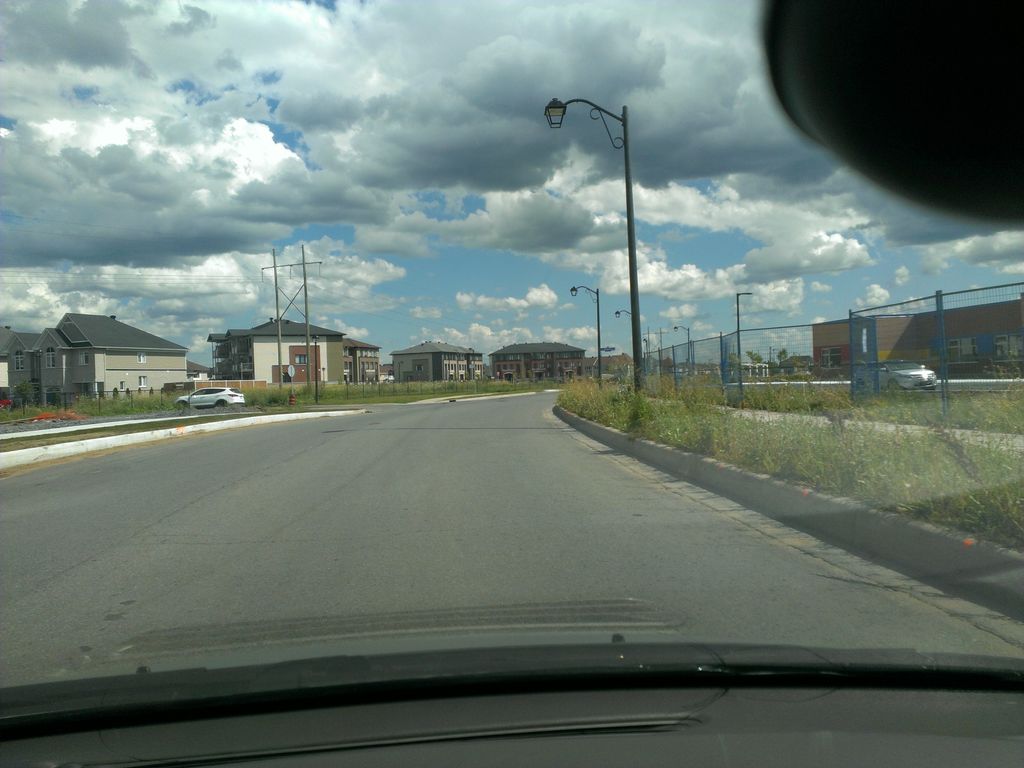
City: ottawa-gatineau